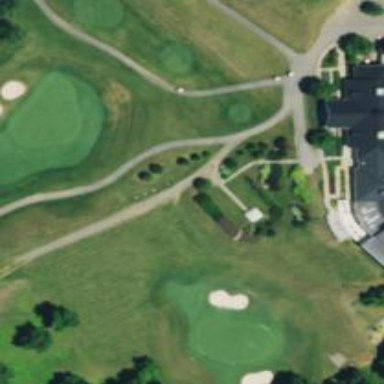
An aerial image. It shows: Path for both road and golf.